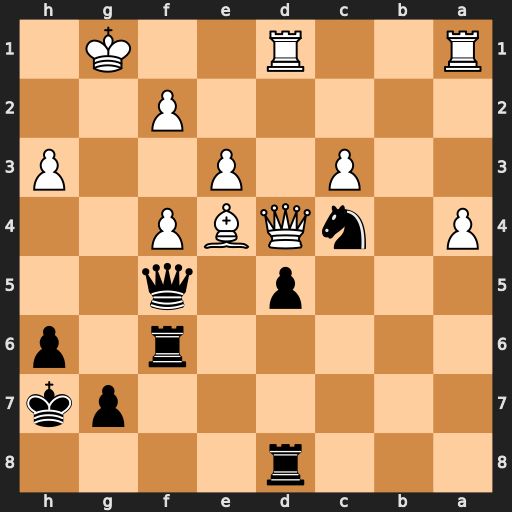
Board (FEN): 3r4/6pk/5r1p/3p1q2/P1nQBP2/2P1P2P/5P2/R2R2K1
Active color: b
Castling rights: -
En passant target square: -
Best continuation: dxe4 Qxc4 Rxd1+ Rxd1 Qxh3 Qxe4+ Rg6+ Qxg6+ Kxg6